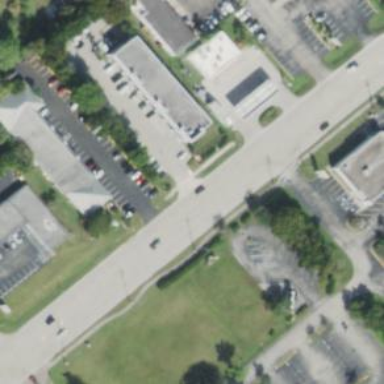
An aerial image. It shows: Primary road with asphalt surface.